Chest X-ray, AP view. Patient: 27 years old, sex M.
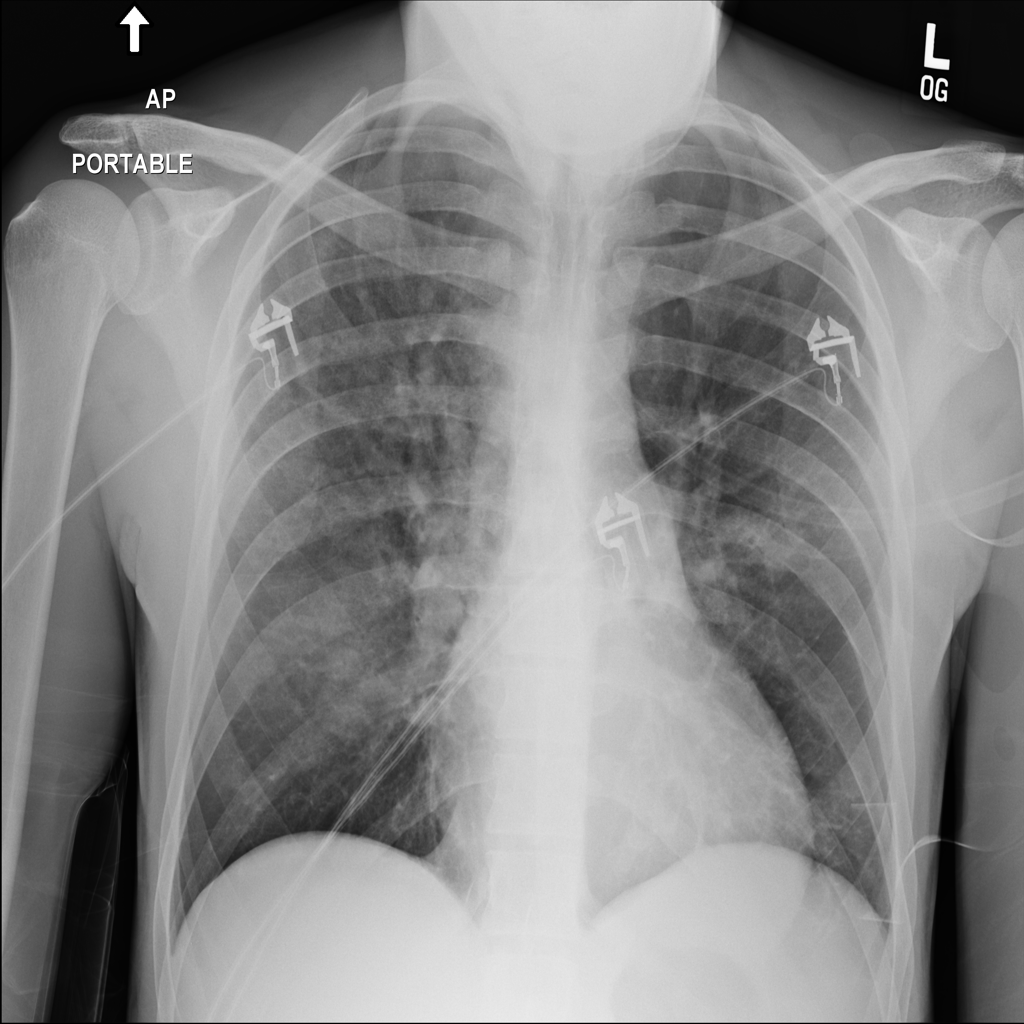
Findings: Infiltration